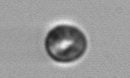
Label: Thalassiosira